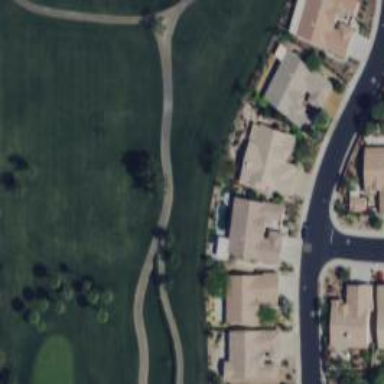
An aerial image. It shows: Service road used as golf cart path.